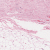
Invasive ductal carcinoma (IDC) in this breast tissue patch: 0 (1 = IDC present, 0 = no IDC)